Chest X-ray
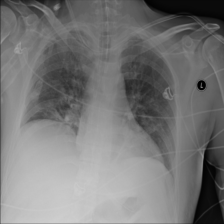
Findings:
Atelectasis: positive
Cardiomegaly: negative
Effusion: negative
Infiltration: negative
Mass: negative
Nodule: negative
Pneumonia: positive
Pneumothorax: negative
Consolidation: negative
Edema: negative
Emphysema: negative
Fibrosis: negative
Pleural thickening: negative
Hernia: negative